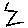
Label: zigzag